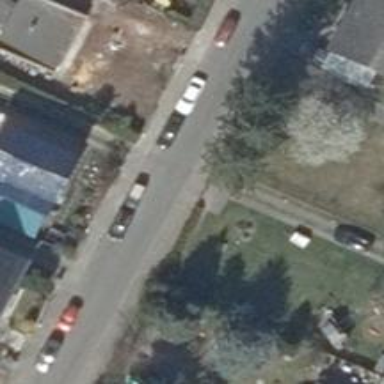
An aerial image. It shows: Residential road with concrete surface.